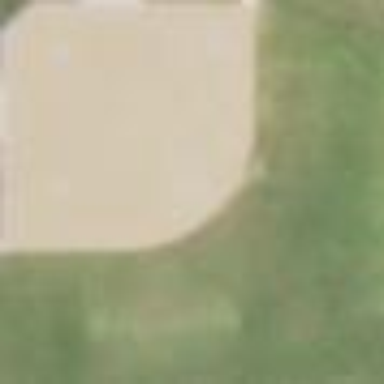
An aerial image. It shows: Pitch designated for baseball and softball activities.